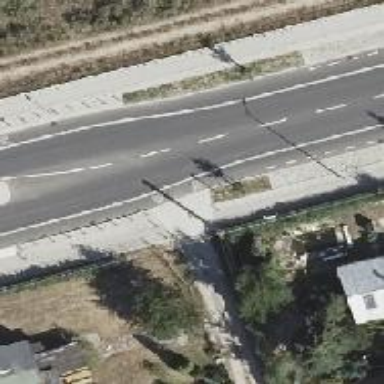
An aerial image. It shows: Secondary road with asphalt surface. There are separate sidewalks on both sides and exclusive lanes for cyclists on both sides as well.